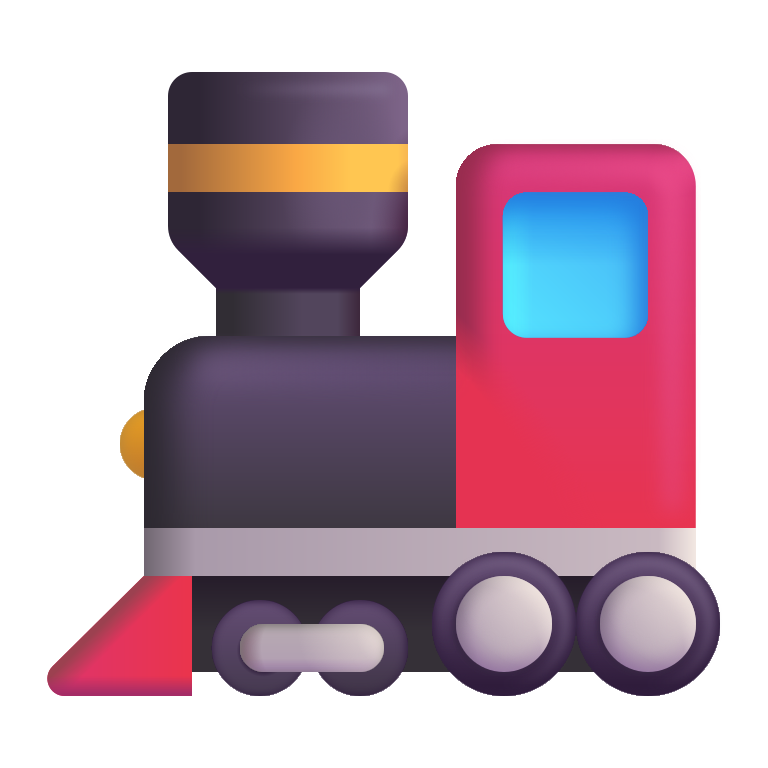
locomotive color